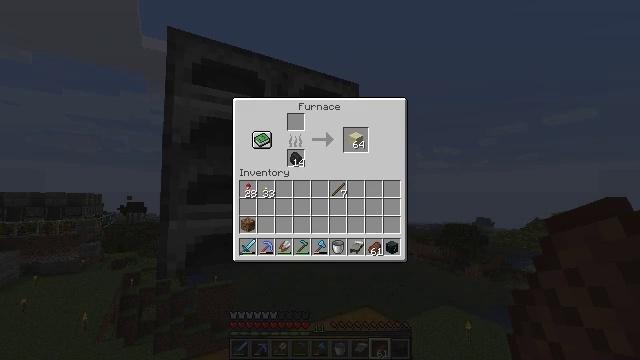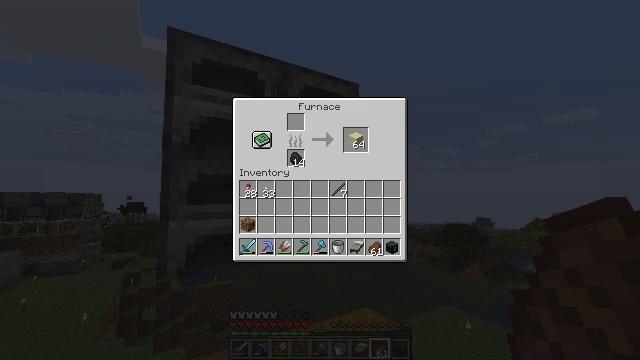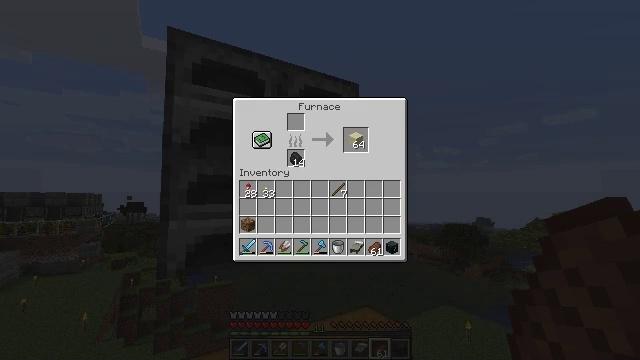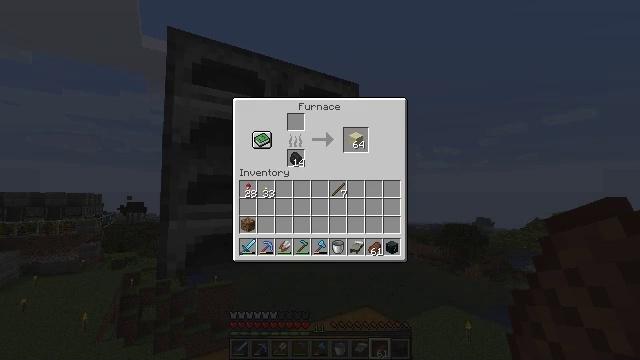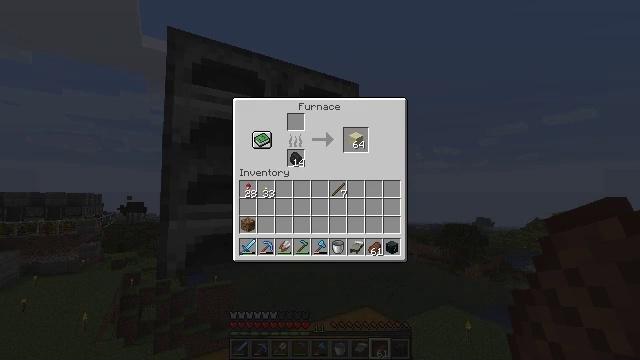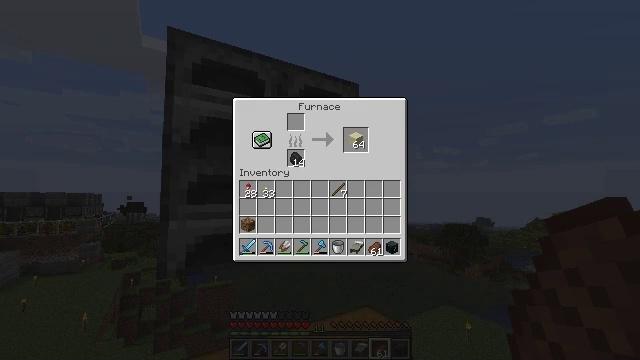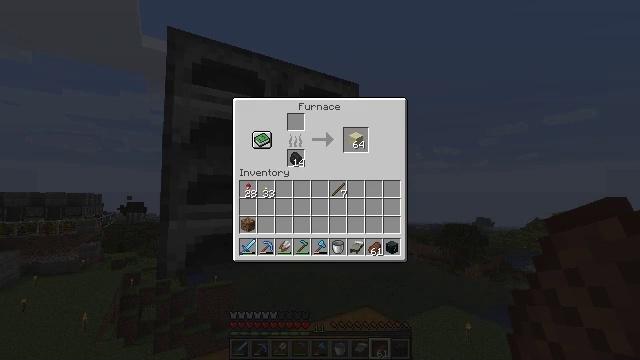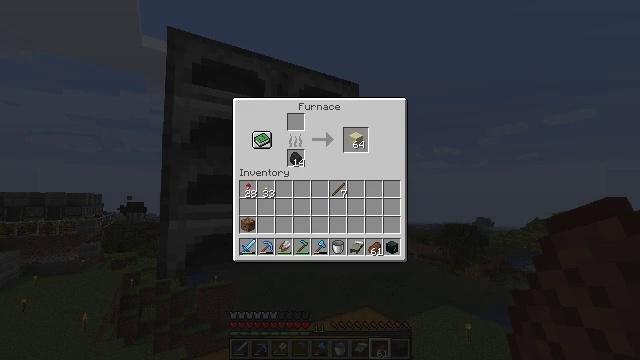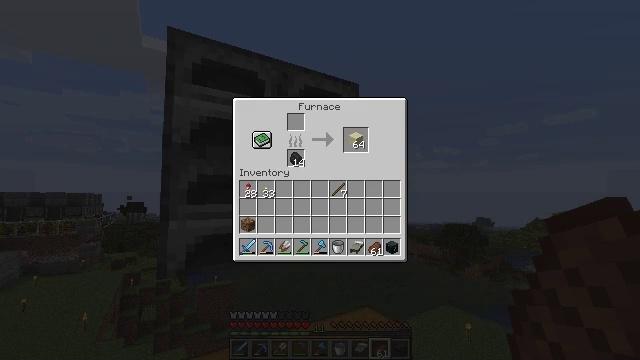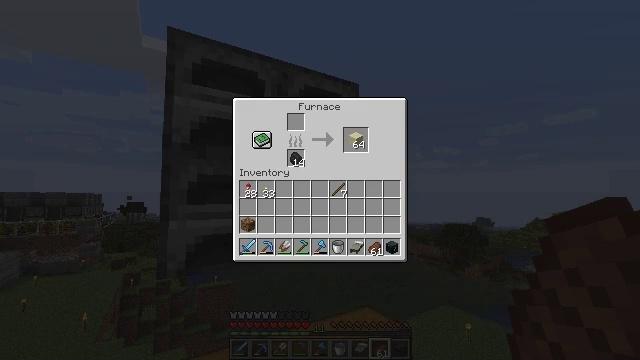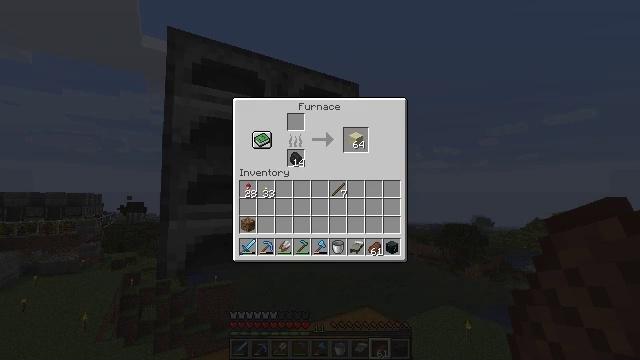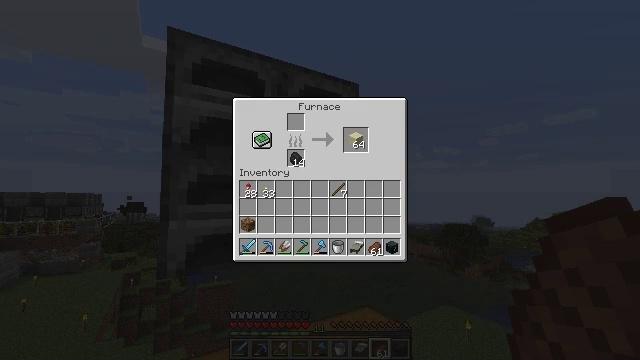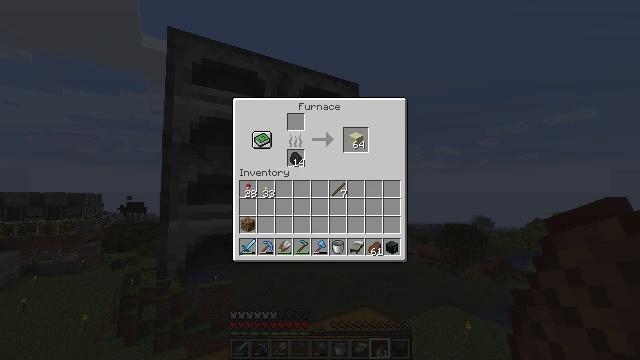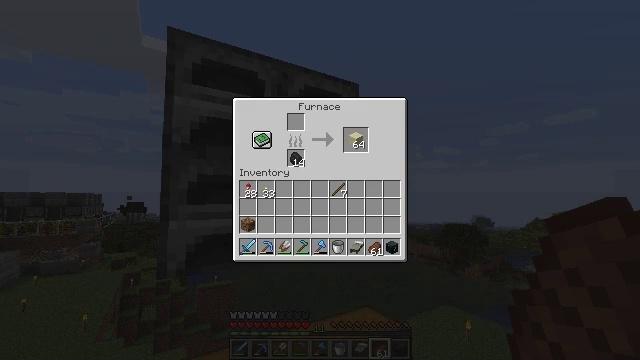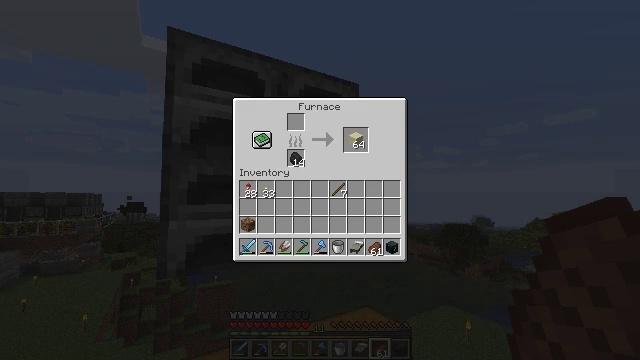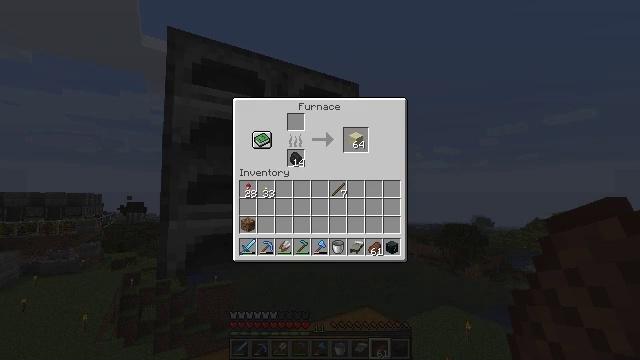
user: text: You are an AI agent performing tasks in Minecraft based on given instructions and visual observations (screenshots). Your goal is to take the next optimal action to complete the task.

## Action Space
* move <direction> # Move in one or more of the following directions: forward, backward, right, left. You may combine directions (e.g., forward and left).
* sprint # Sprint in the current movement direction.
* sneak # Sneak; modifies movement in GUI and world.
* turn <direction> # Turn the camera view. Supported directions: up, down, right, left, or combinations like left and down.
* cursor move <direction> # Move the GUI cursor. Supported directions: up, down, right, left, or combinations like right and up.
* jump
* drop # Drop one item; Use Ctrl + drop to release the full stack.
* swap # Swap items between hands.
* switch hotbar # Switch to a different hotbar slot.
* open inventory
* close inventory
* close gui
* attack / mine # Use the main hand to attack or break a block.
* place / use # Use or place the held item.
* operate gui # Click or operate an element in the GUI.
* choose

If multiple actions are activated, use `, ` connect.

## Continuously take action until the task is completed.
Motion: motion action
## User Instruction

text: Craft some smooth sandstone using the table.
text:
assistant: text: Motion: no_op
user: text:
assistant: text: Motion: no_op
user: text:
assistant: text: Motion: no_op
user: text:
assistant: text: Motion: no_op
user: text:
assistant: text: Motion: no_op
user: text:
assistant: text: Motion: no_op
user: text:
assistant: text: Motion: no_op
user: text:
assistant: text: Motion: no_op
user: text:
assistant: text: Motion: no_op
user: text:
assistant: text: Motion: no_op
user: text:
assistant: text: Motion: no_op
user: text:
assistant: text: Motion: no_op
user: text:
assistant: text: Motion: no_op
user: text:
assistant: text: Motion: no_op
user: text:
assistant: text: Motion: no_op
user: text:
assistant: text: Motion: no_op
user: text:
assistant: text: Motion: no_op
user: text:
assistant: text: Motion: no_op
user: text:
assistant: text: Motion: no_op
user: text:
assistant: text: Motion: no_op
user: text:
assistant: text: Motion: no_op
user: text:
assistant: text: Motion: no_op
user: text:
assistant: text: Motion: no_op
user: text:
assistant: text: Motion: no_op
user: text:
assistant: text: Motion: no_op
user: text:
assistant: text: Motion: no_op
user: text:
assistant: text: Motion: no_op
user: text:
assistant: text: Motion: no_op
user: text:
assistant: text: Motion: no_op
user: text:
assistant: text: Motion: no_op